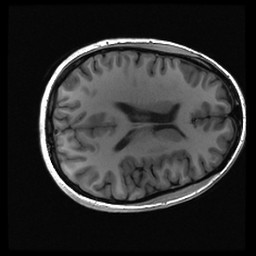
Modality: inplaneT1
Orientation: axial